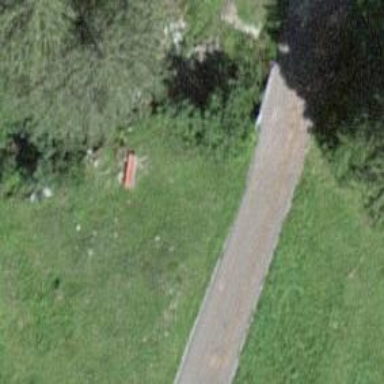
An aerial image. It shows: Bench for seating.